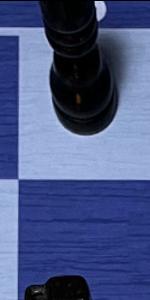
Label: Empty